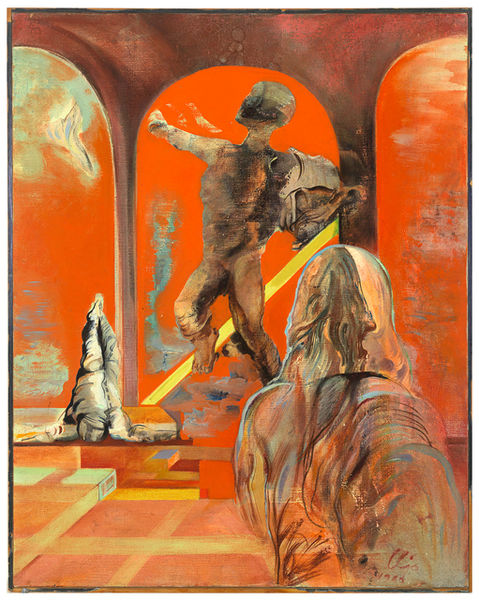
Titel: Leonardo and the Astronaut, Leonardo and the Astronaut
Künstler: Ivanjicki Olja
Standort: Amherst (Massachusetts, USA)
Institution: Mead Art Museum, Amherst College
Schlagwörter: arch, arches, architecture, blue, hall, men, people, red, stair, stairs, steps, arm, face, green, nose, painting, yellow, floor, man, naked, sky, head, orange, death, armour, feet, light, line, sketch, flying, step, dead, person, arms, ink, back, squares, legs, god, christ, figure, sunset, lying, paint, jumping, standing, body, surreal, tiles, arcade, arhces, guy, arche, ray, dude, aquamarine, jumoing, bacon, leges